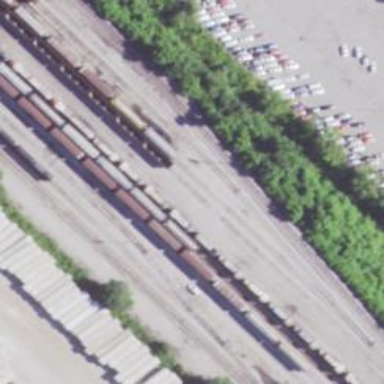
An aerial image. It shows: Railway yard in service.